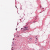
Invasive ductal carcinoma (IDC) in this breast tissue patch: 0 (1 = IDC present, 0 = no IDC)